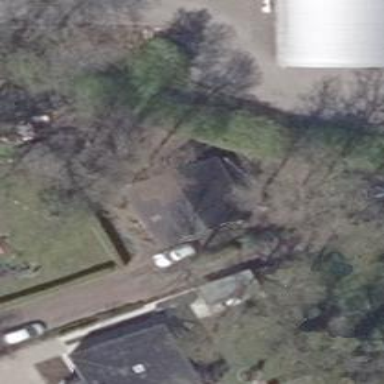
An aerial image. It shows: Detached building with gabled roof.